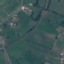
Land use / land cover: Pasture